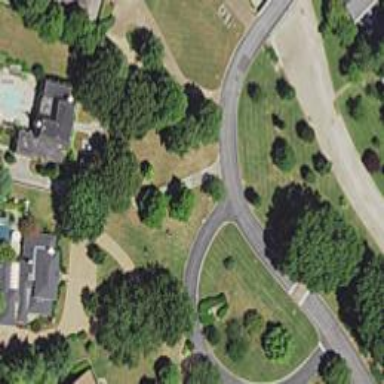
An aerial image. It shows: Driveway leading to service road.